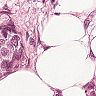
Metastatic tissue present: yes